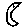
Label: moon